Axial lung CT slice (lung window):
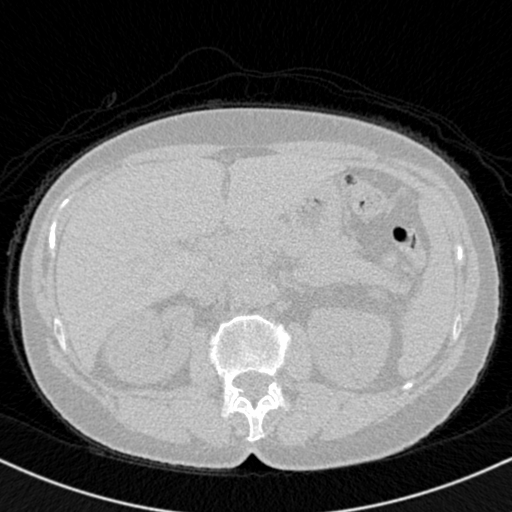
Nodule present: no